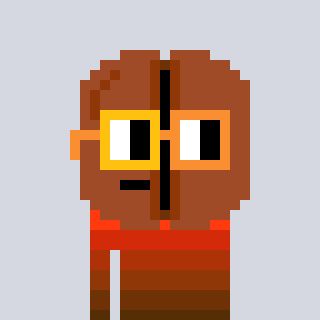
a pixel art character with square yellow and orange glasses, a coffeebean-shaped head and a foggrey-colored body on a cool background